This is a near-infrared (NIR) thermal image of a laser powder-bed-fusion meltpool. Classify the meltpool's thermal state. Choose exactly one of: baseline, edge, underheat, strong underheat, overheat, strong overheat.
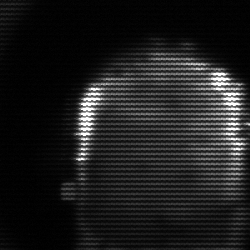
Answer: baseline